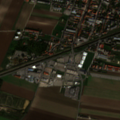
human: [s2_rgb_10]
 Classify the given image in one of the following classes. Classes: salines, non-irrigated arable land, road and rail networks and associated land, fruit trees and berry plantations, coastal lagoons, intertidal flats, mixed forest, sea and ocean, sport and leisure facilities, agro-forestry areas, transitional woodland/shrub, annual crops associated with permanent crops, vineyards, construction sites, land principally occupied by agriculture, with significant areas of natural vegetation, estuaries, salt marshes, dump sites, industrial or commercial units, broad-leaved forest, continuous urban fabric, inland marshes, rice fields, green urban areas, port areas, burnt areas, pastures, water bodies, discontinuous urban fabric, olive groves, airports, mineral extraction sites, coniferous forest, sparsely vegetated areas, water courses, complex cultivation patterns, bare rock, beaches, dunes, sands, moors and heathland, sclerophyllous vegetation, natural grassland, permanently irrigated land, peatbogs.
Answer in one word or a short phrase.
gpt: discontinuous urban fabric, industrial or commercial units, mineral extraction sites, non-irrigated arable land